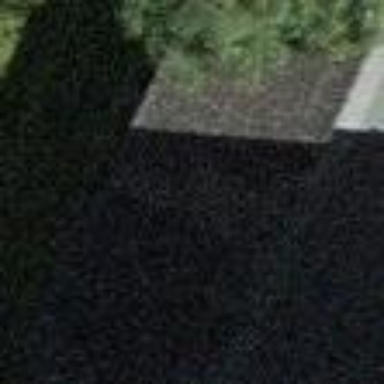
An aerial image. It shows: View of roof of building.